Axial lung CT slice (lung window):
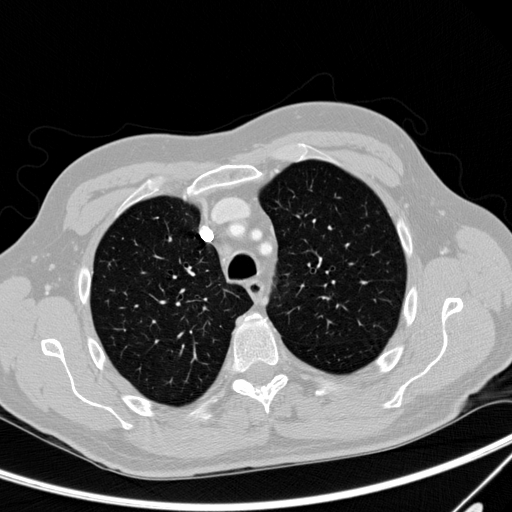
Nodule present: no